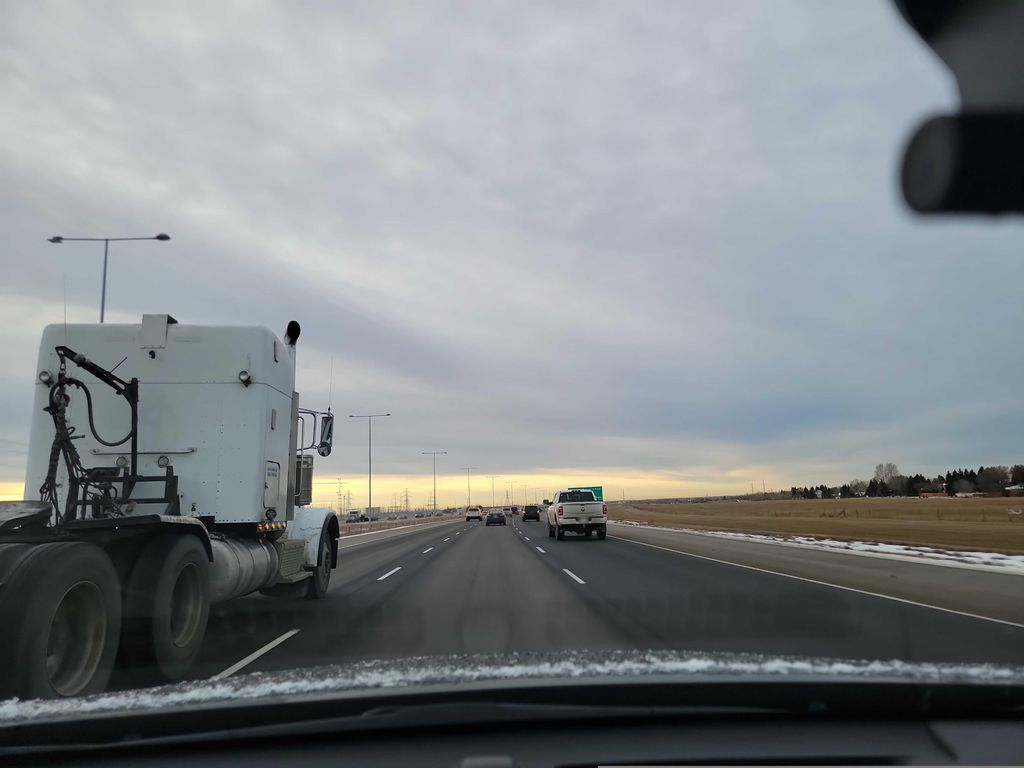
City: edmonton